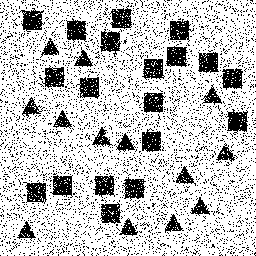
Squares: 19
Triangles: 13
Stars: 0
Total shapes: 32